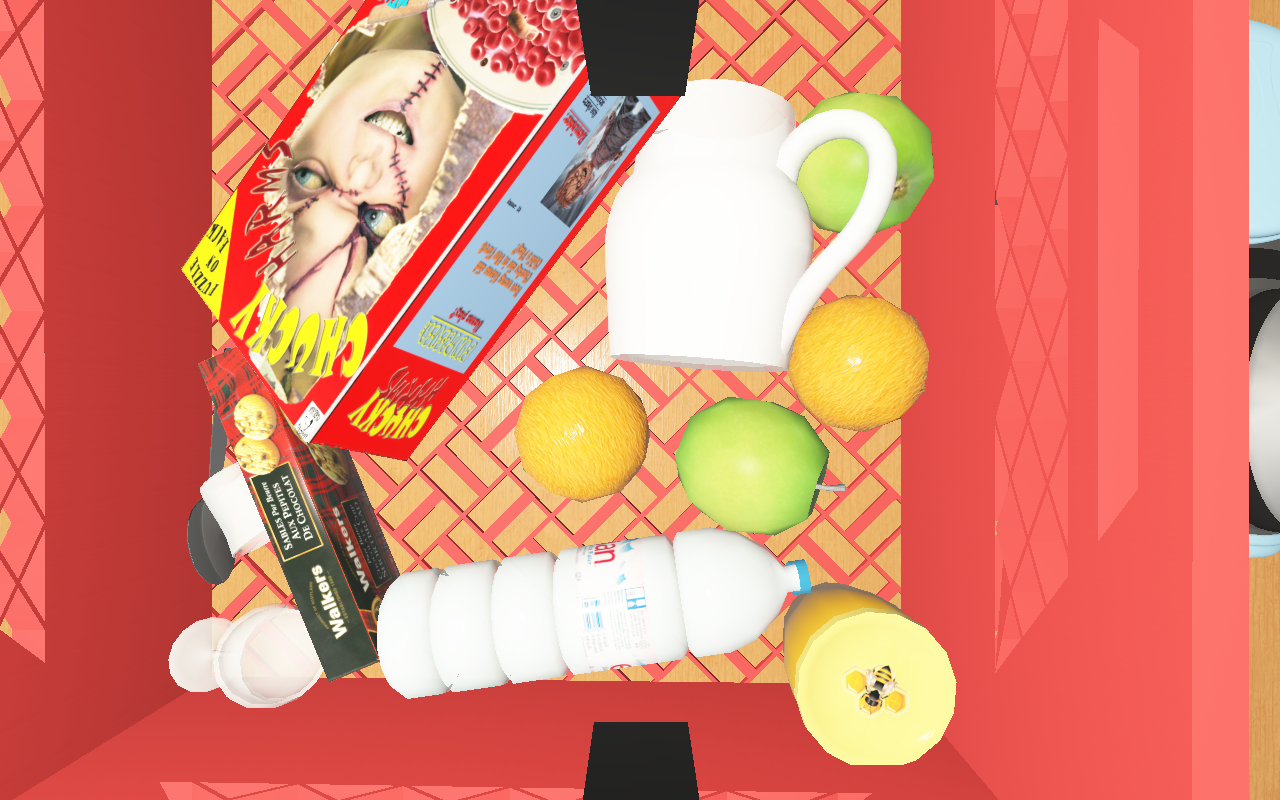
Objects in the scene:
carafe
apple
apple
orange
plate
honey jar
jam jar
cereal box